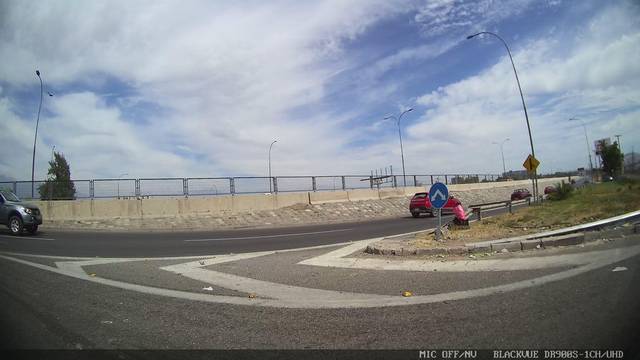
Region: Chile
Coordinates: -33.533, -70.682